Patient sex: M
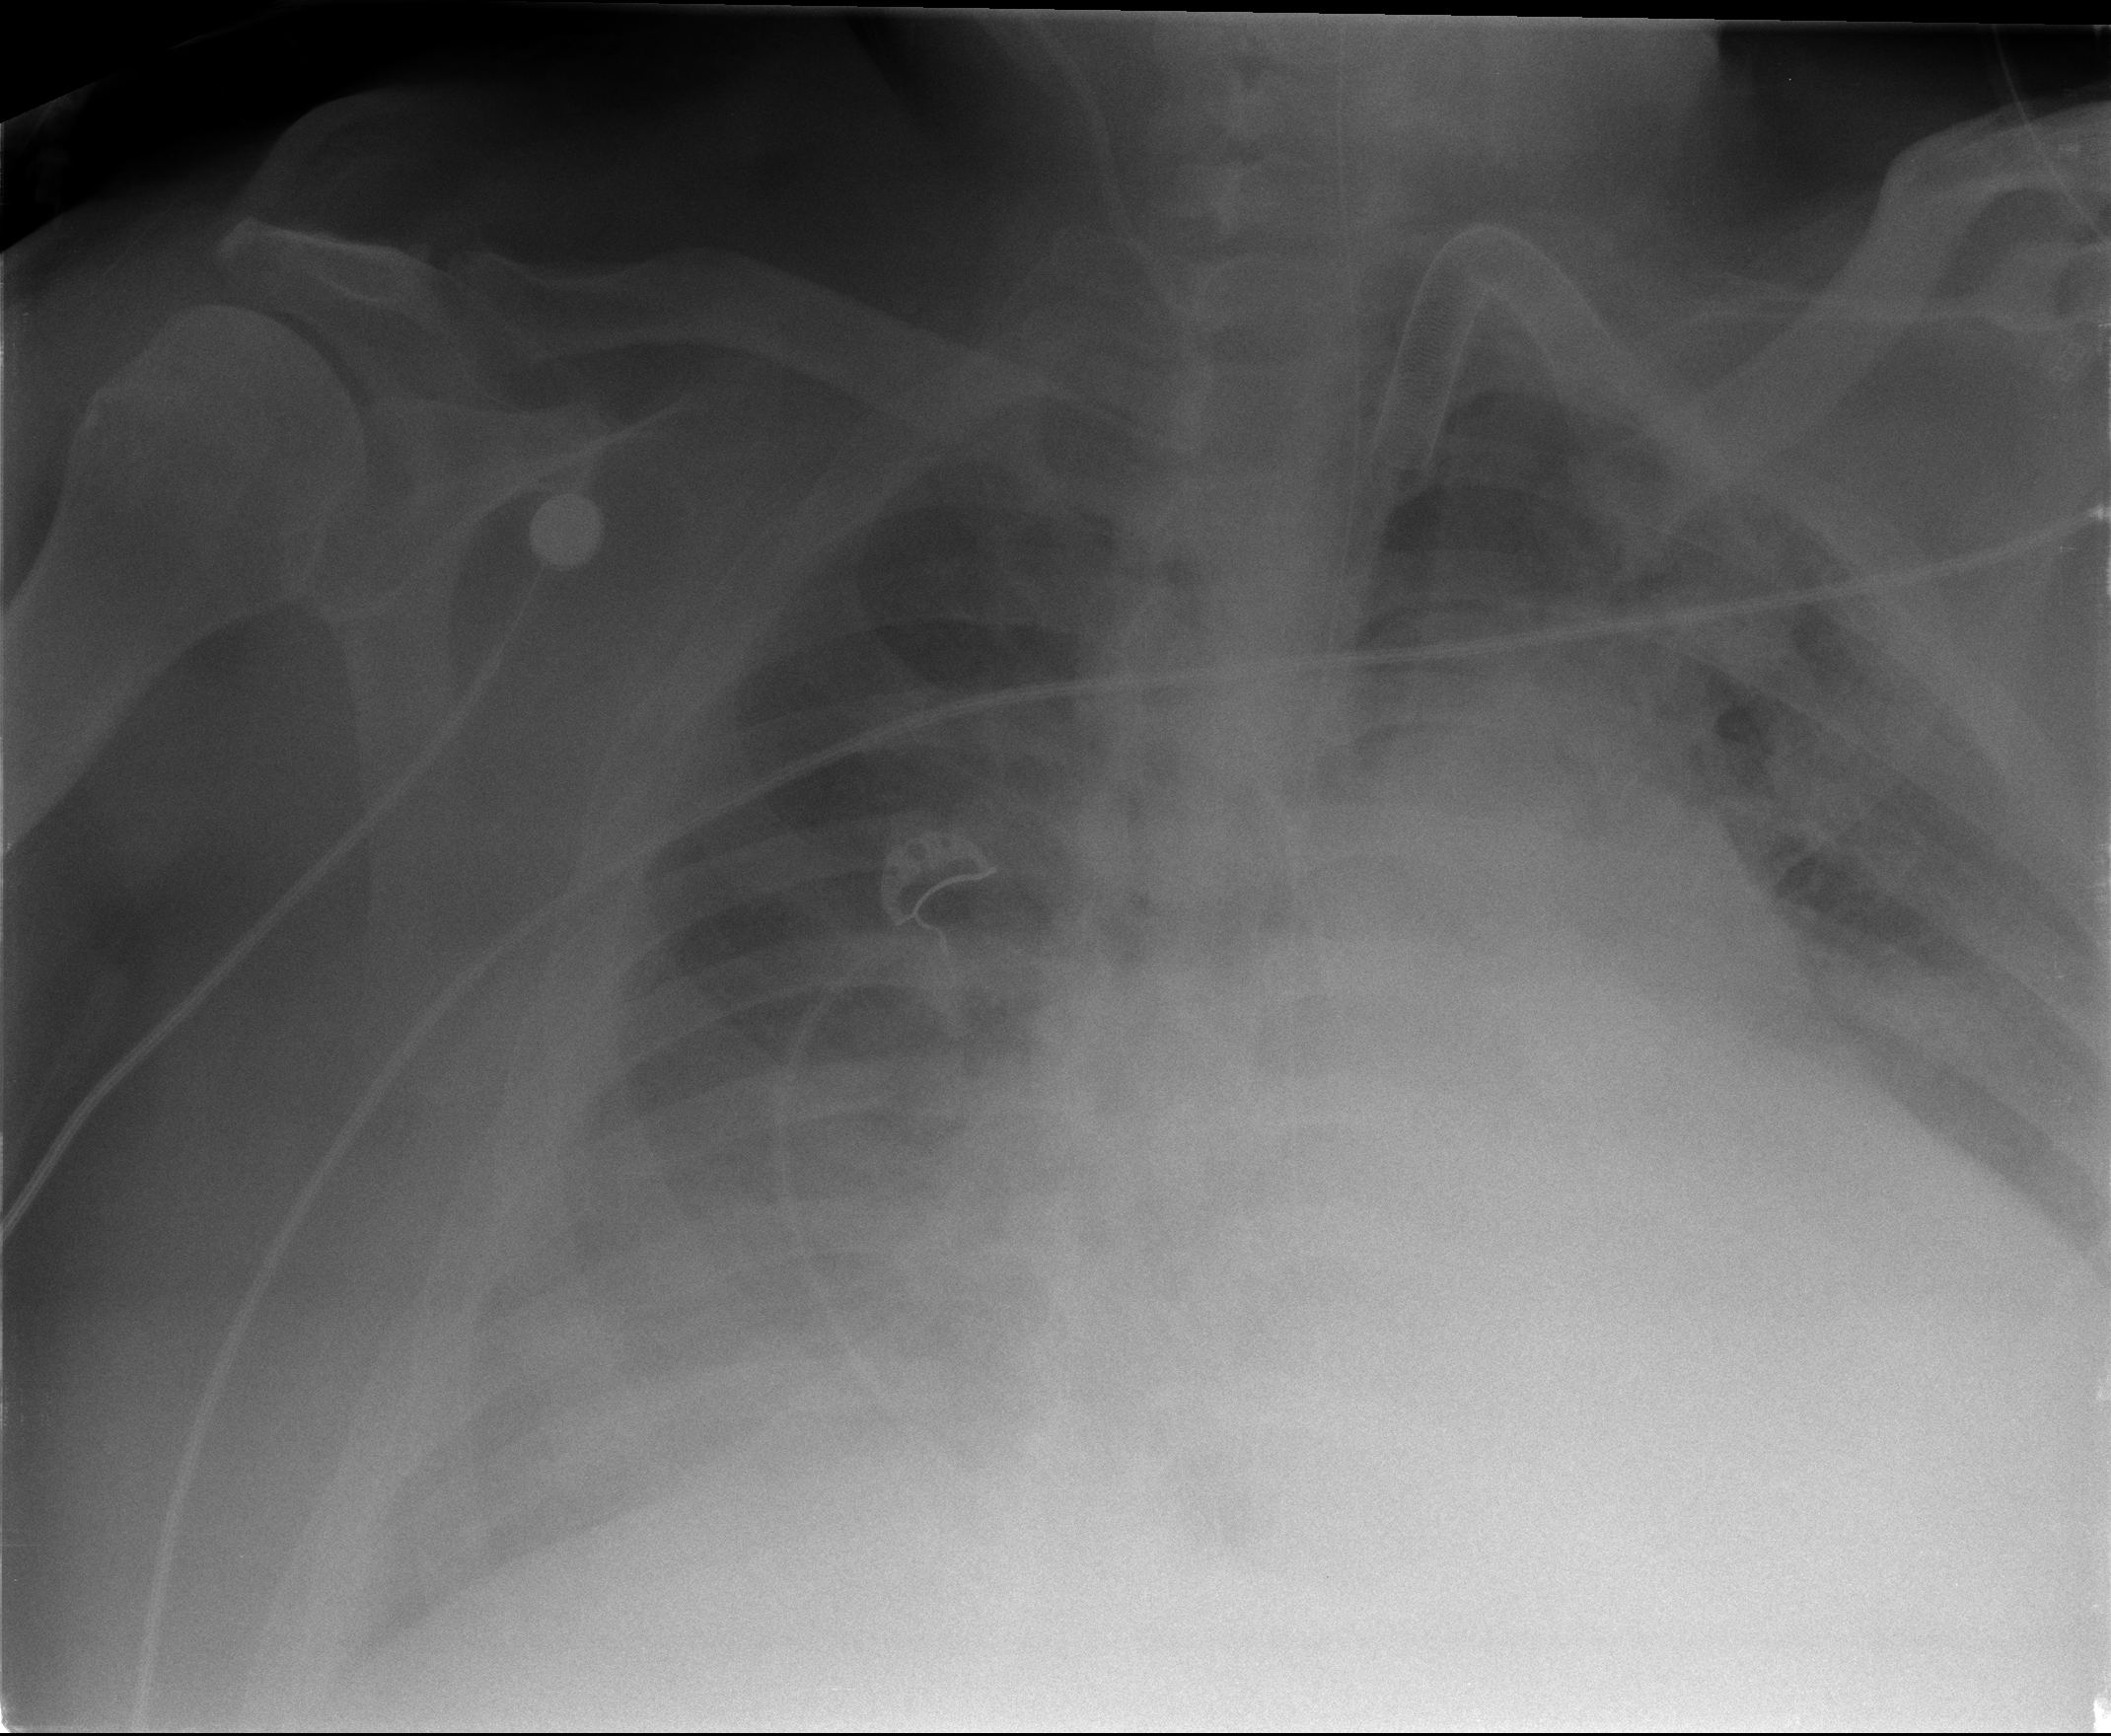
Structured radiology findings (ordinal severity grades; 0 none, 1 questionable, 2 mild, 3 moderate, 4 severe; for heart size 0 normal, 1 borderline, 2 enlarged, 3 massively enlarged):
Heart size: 2
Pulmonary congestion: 3
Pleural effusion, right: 2
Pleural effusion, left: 2
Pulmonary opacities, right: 0
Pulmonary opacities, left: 0
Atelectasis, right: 2
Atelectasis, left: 3